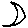
Label: moon